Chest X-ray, AP view. Patient: 60 years old, sex F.
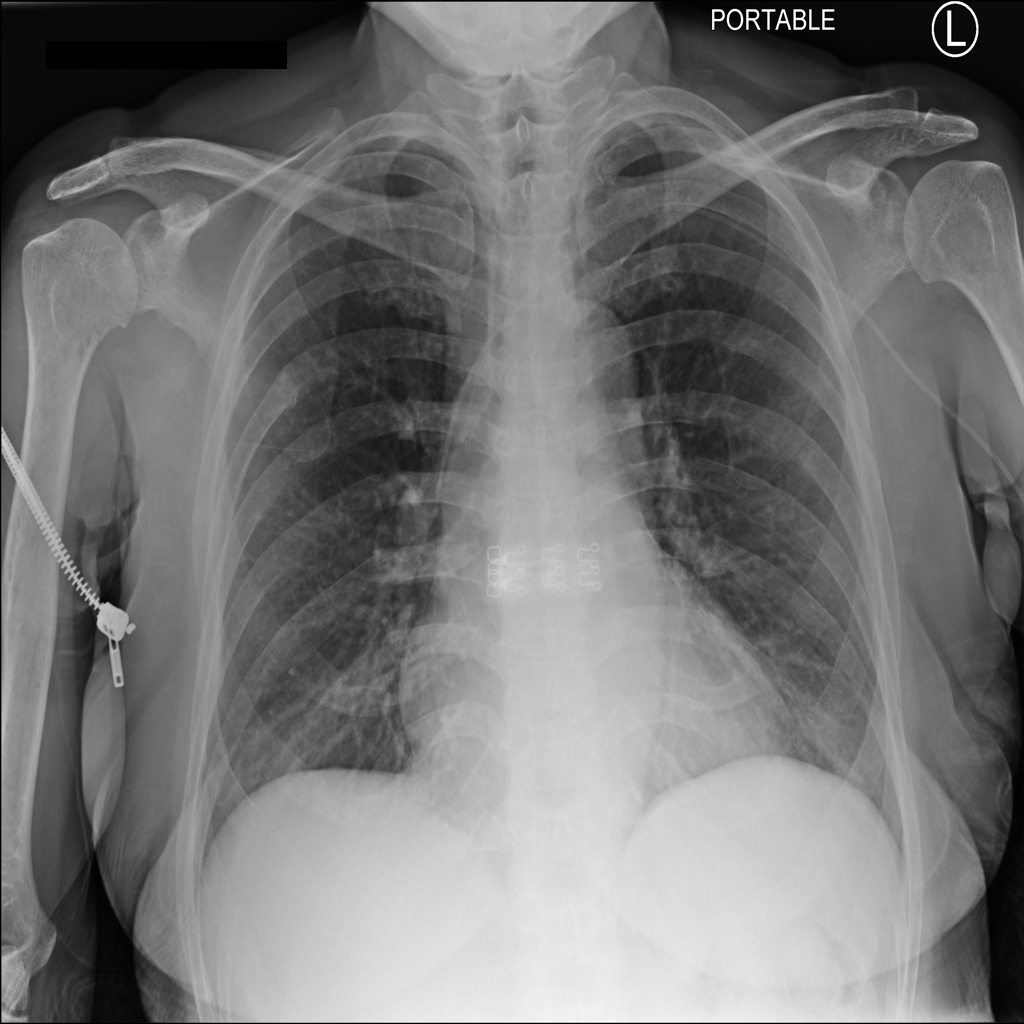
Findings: No Finding